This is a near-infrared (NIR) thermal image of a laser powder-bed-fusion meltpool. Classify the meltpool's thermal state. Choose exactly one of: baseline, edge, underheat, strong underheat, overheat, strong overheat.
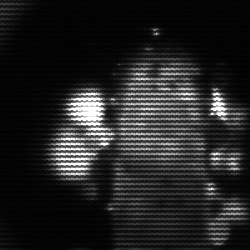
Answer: strong underheat